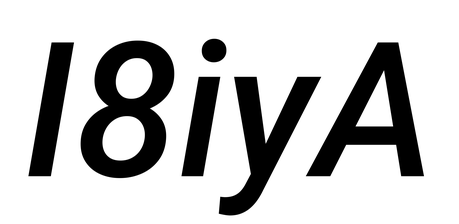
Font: Roboto-Italic_Medium_Italic